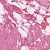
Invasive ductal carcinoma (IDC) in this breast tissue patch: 0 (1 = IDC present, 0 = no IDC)